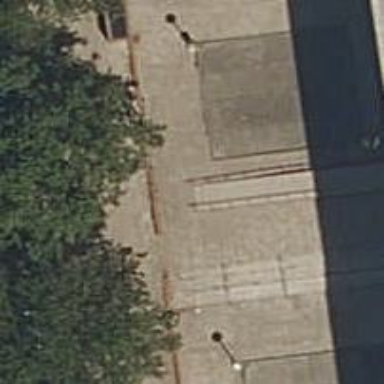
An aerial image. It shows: Steps made of paving stones.